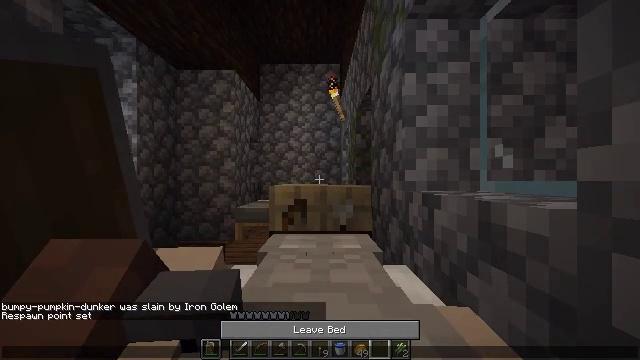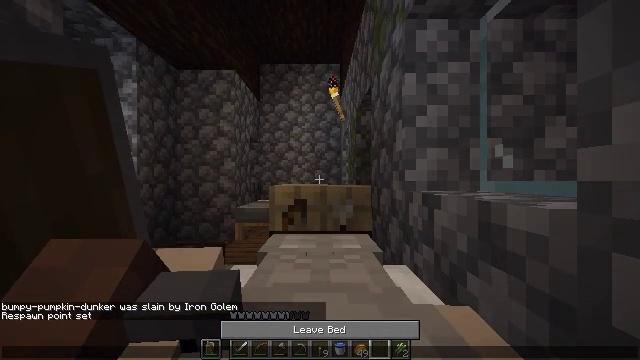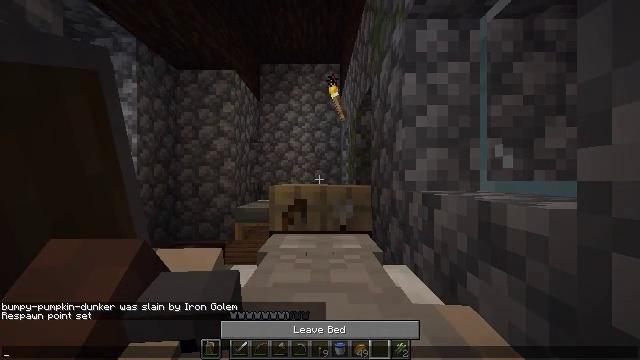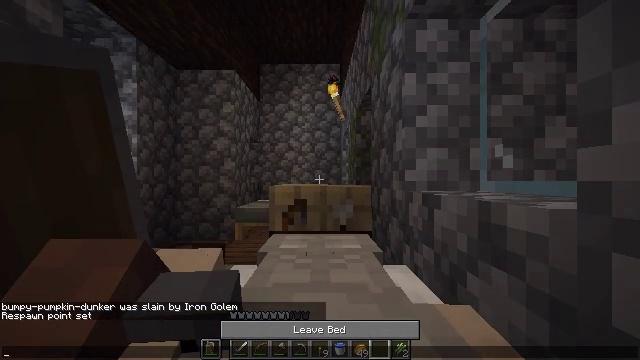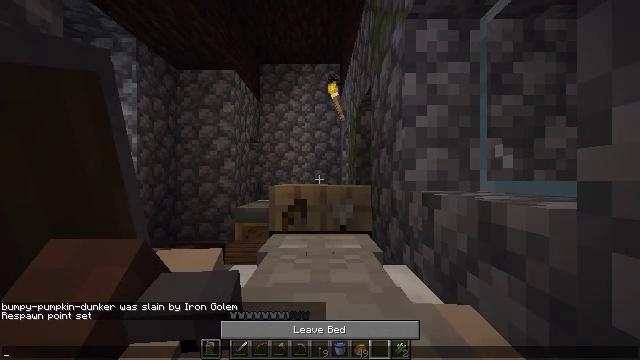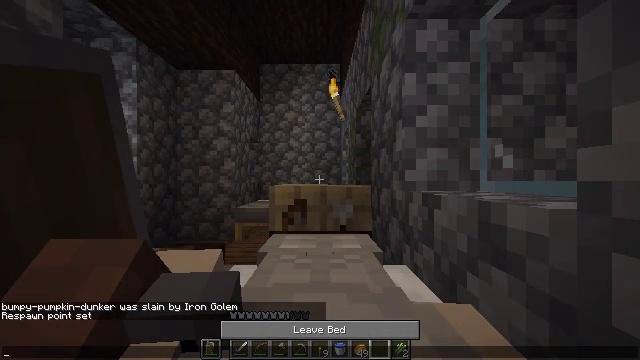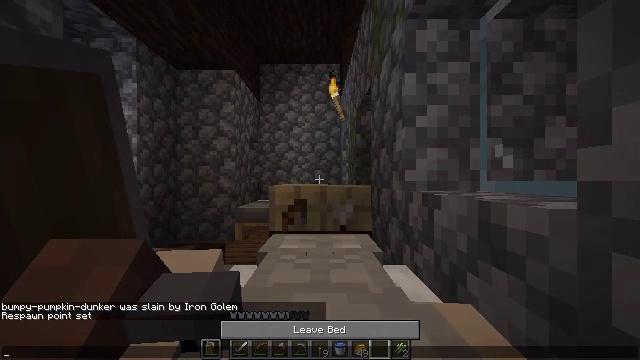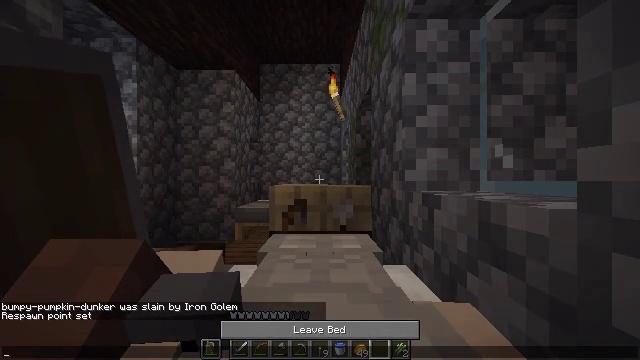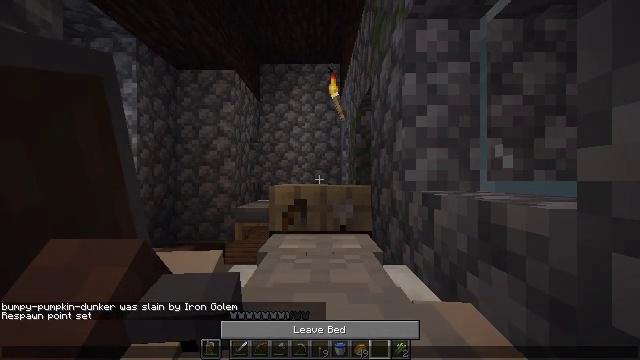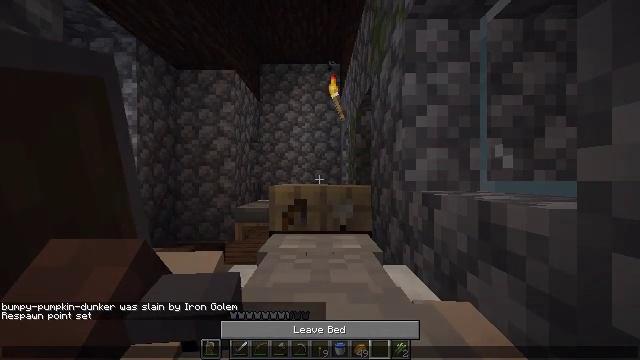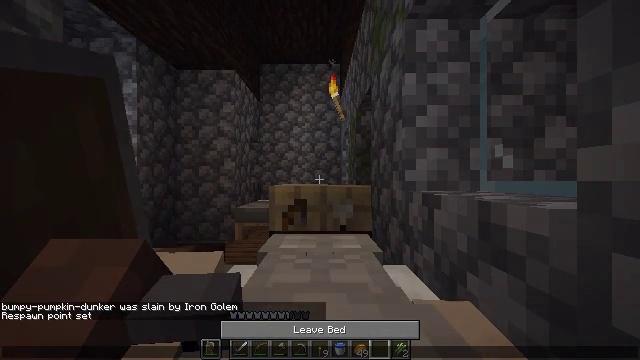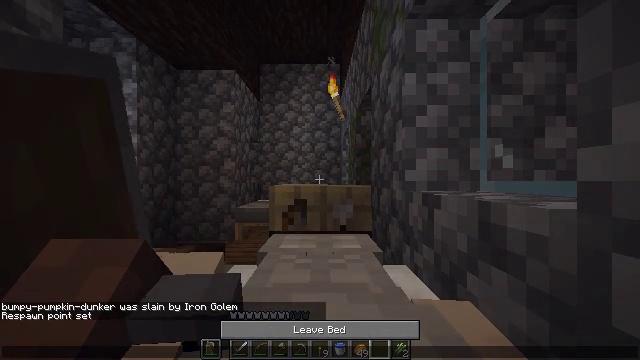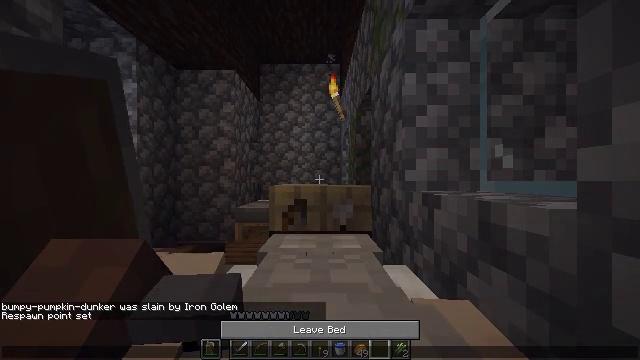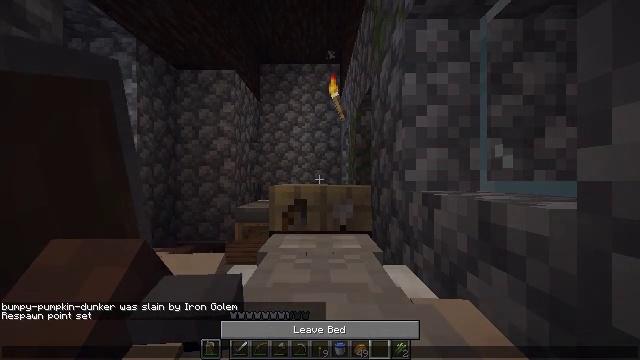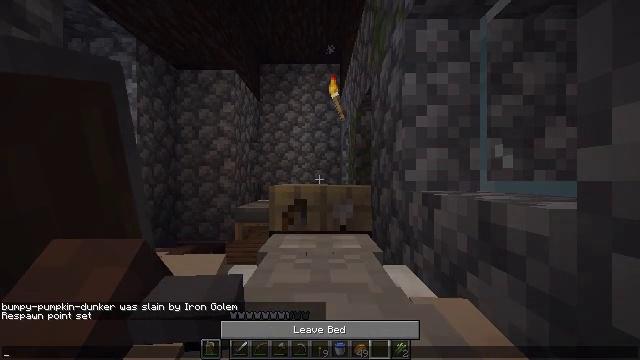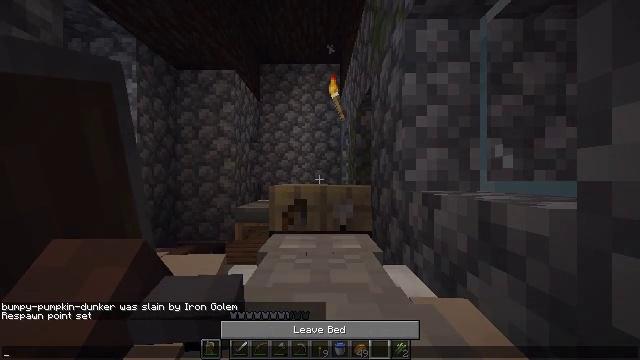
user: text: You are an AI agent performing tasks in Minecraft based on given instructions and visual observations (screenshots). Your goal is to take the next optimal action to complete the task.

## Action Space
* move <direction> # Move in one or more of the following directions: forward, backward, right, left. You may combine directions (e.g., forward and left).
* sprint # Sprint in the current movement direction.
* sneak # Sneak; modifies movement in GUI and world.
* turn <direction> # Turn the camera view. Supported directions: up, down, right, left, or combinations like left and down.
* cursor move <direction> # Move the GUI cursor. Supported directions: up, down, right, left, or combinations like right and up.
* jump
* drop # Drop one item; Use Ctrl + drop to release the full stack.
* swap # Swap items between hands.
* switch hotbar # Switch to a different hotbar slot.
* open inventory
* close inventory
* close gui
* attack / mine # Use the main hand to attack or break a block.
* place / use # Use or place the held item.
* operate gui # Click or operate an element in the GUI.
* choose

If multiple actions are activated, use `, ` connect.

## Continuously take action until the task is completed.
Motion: motion action
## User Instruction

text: Left click on the fletching table to mine it.
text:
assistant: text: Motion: no_op
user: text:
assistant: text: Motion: no_op
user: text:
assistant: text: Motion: no_op
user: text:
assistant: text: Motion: no_op
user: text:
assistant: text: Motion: no_op
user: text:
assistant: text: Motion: no_op
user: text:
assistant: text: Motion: no_op
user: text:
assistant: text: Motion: no_op
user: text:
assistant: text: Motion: no_op
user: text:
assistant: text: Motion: no_op
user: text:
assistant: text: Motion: no_op
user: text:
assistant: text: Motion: no_op
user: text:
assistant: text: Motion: no_op
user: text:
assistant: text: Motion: no_op
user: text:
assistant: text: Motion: no_op
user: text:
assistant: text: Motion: no_op
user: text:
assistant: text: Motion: no_op
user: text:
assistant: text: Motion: no_op
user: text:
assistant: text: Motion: no_op
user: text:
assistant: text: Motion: no_op
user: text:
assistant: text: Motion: no_op
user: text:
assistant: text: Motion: no_op
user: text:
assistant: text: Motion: no_op
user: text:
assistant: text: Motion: no_op
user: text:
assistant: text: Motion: no_op
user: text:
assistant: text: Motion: no_op
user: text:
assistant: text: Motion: no_op
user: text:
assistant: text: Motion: no_op
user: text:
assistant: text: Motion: no_op
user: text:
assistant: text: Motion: no_op